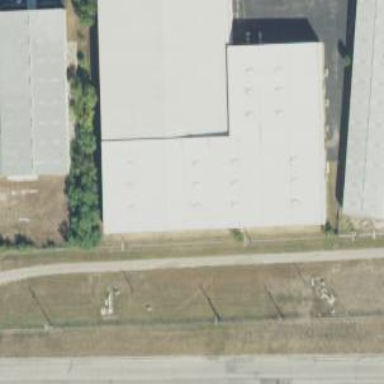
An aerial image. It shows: Warehouse building.